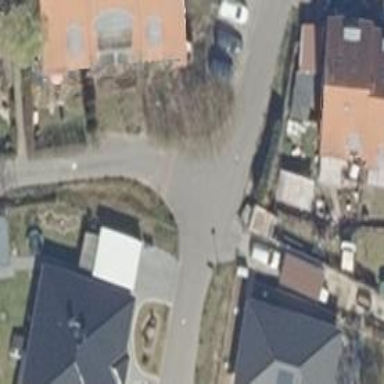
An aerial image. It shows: Asphalt road designated as living street.